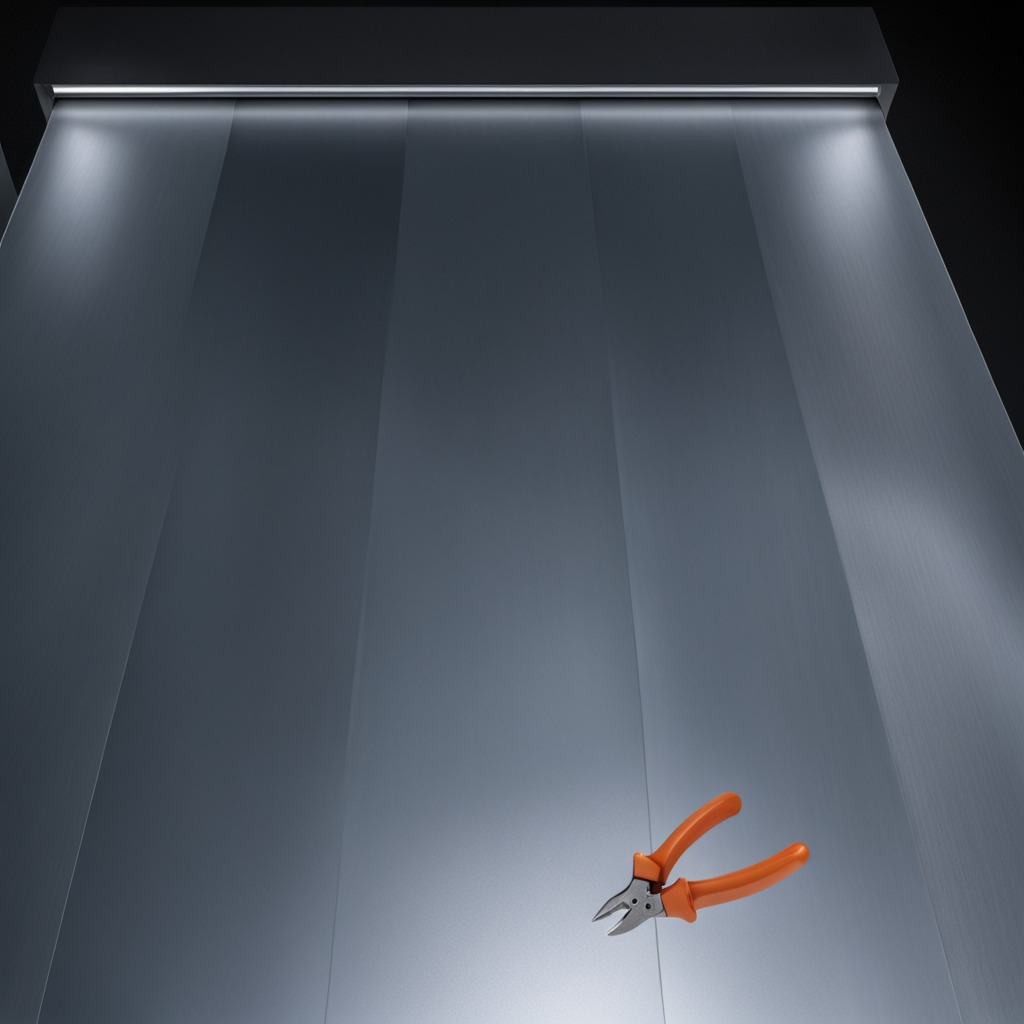
A plier is lying on the tabletop.